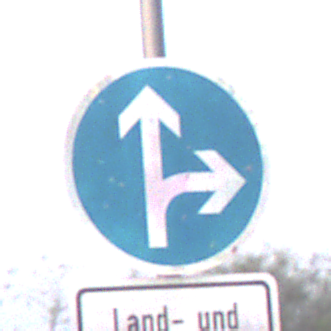
Verkehrszeichen: VorgeschriebeneFahrtrichtungGeradeausOderRechts
Zusatzzeichen unten: BesondereFahrzeugeUndTransportgueter8
Umgebung: Outdoor, Nature
Tageszeit: SunriseSunset
Wetter: Clear
Licht: Natural
Jahreszeit: NotSpecified
Kontrast: LowContrast